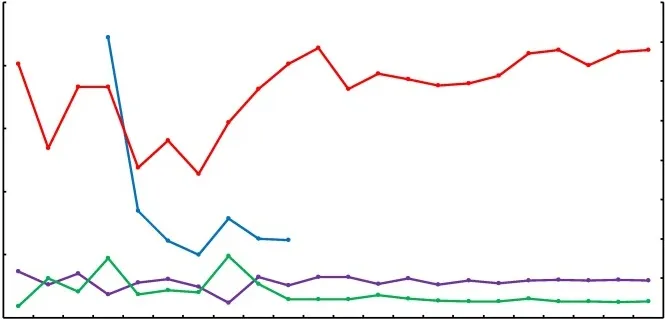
Laboratory tests for patient one as a function of time. Abbreviations: dL, deciliter; g, gram; L, liter; LDH, lactate dehydrogenase; mg, milligram; uL, microliter.
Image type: pathology (masson_trichrome)